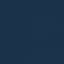
Land use / land cover: SeaLake